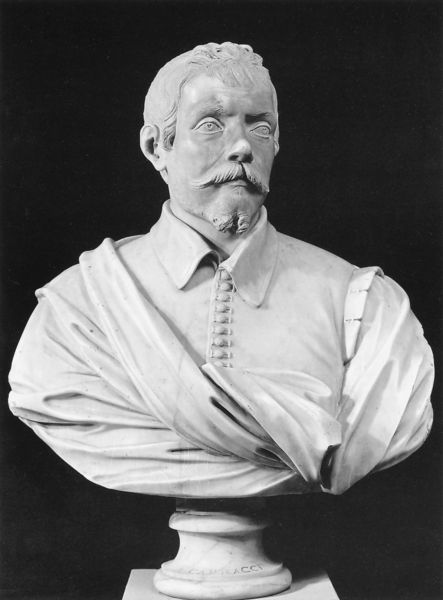
Titel: Büste von Annibale Carracci
Künstler: Paolo Naldini
Schlagwörter: fuß, kopf, mann, umhang, weiß, marmor, nase, tuch, bart, augen, falten, gesicht, kleidung, kragen, mensch, stein, porträt, figur, statue, könig, schnurbart, büste, robe, knöpfe, schnauzbart, schnauzer, foto, uniform, kardinal, spitzbart, adliger, gips, max, italienisch, gipsbüste, bellini, bernini, maximillian, besicht, aldel, marmr